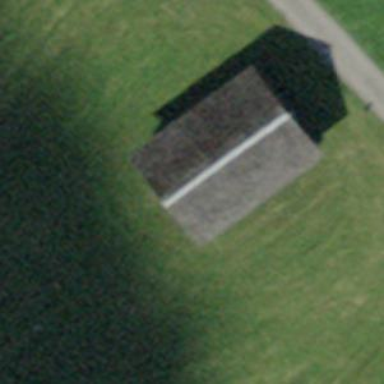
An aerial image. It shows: Barn.